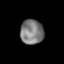
Tissue: lung
Cell type: Epithelial cells
Senescence score: 0.1866
Nuclear area (px): 558
Mean DAPI intensity: 125.118